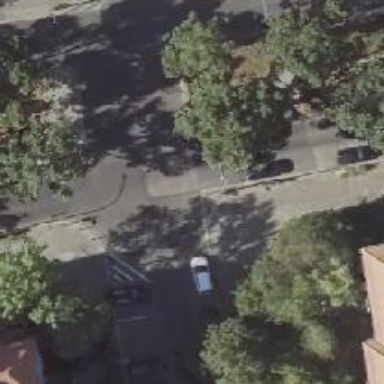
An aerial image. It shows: Residential road with sidewalks on both sides. There is parallel on-street parking on the left lane.